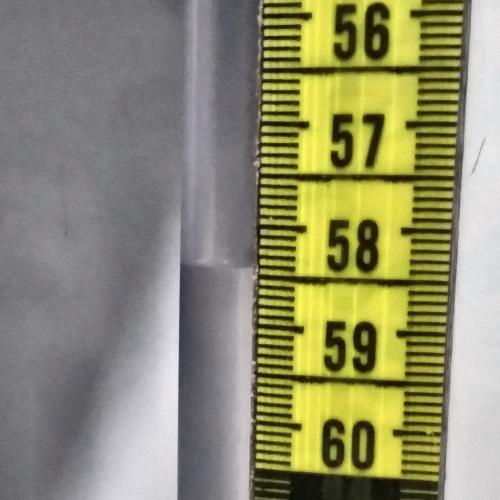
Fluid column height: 58.4 cm